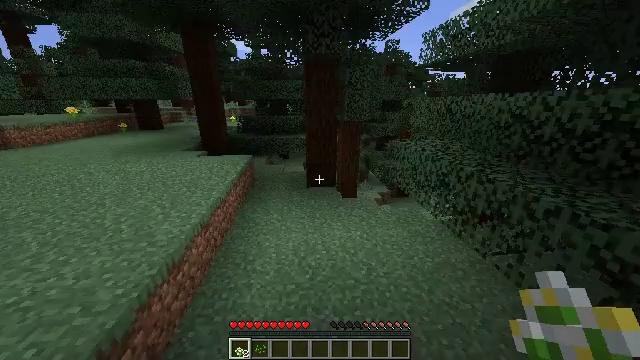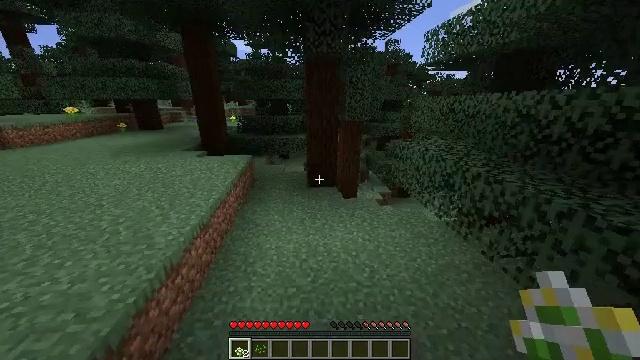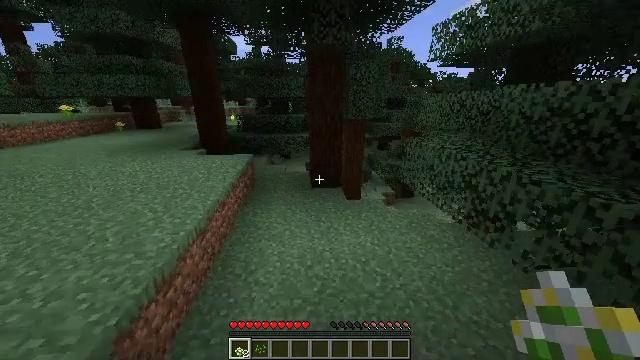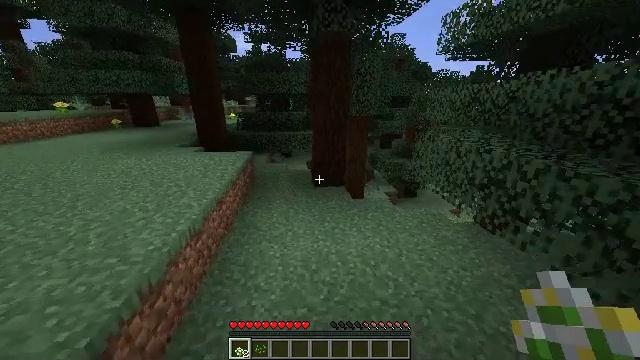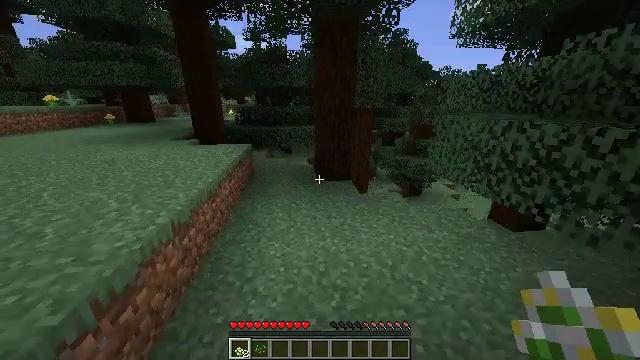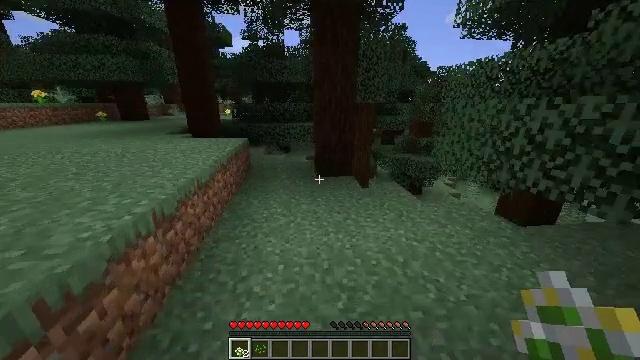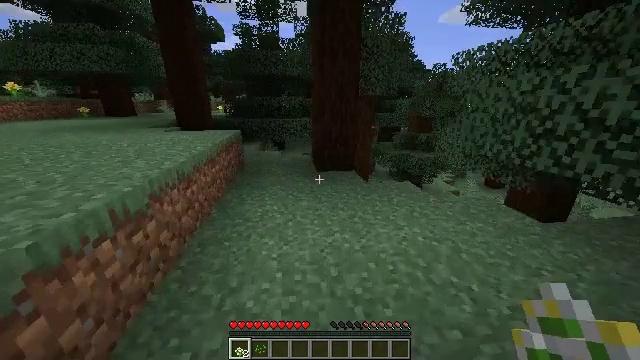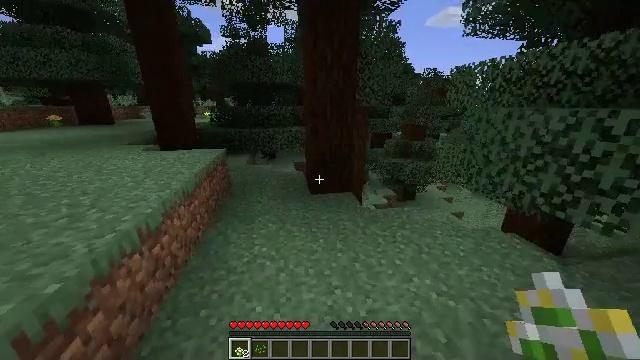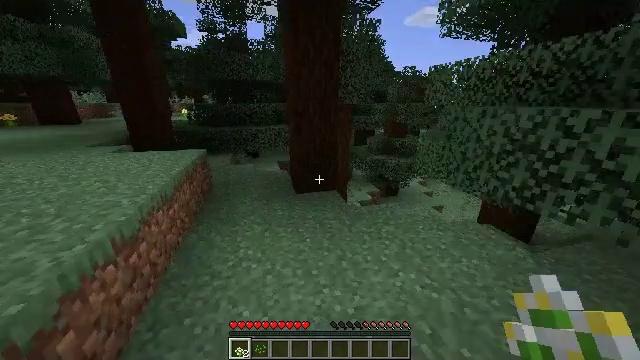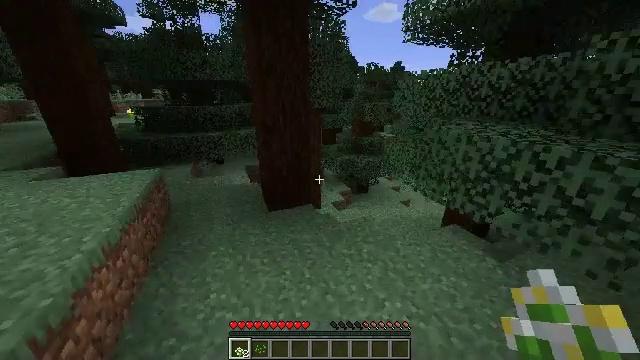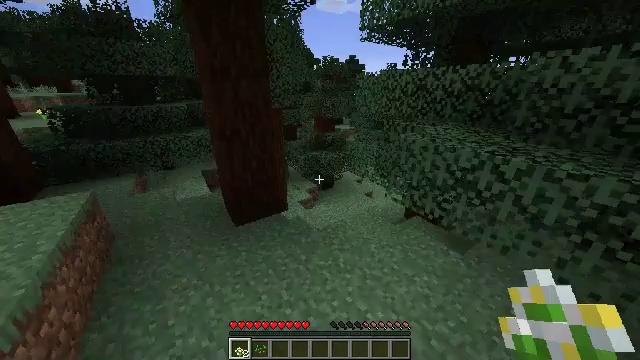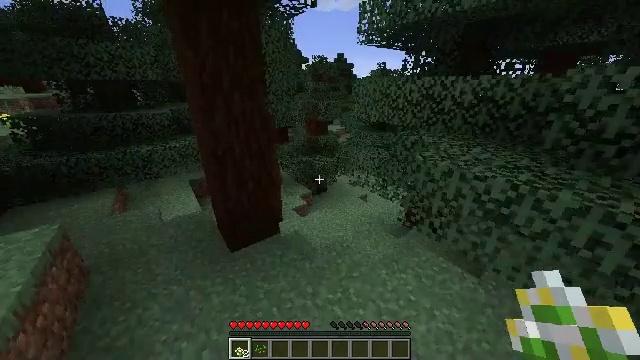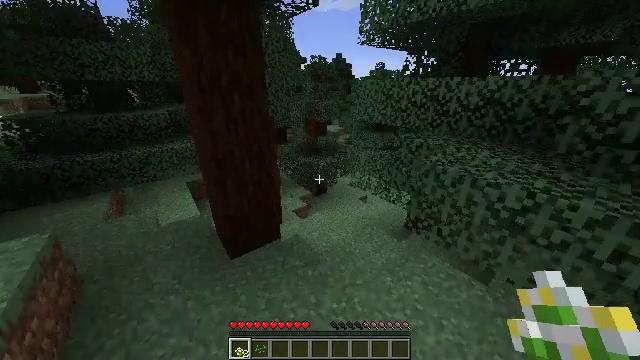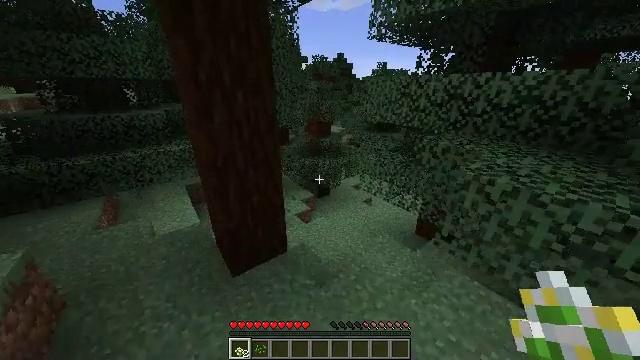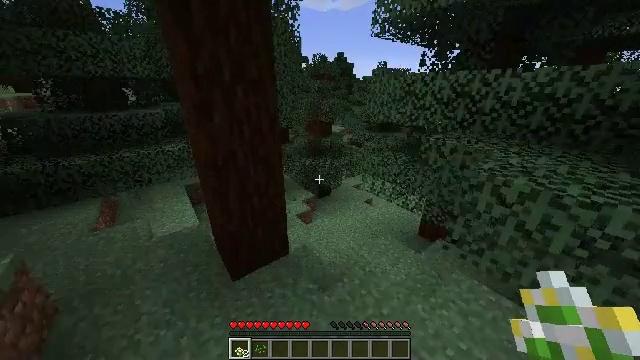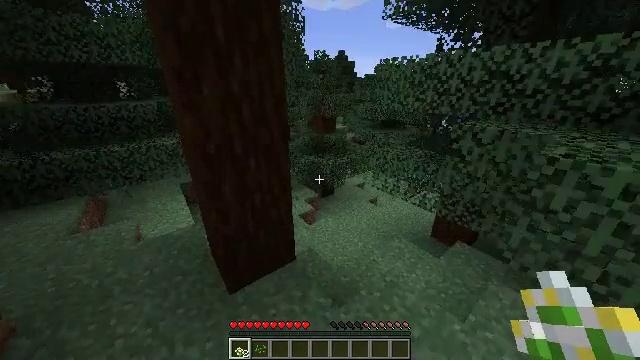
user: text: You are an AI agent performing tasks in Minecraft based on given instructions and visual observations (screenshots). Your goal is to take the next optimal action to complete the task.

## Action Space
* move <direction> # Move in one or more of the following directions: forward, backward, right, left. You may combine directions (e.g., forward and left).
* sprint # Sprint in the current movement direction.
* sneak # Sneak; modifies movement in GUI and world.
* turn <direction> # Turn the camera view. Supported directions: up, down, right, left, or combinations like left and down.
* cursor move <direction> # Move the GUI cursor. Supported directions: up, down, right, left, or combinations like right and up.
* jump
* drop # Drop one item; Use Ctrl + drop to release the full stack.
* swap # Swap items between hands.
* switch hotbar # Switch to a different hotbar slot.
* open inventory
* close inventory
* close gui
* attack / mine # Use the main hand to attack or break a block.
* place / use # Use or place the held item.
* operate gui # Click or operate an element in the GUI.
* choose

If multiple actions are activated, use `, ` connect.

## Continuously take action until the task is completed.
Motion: motion action
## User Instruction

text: Kill the cod.
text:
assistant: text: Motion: move forward, sprint, jump
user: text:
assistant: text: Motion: move forward, sprint, jump
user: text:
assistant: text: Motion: move forward, sprint, jump
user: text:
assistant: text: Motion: move forward, sprint, jump
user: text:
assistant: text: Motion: move forward, sprint, jump
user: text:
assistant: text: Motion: move forward, sprint, turn right, jump
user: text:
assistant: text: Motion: move forward, sprint, turn right, jump
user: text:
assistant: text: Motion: move forward, sprint, turn right, jump
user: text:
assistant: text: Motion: move forward, sprint, turn right and down, jump
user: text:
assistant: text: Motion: move forward, sprint, turn right and down, jump
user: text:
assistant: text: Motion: move forward, sprint, turn right, jump
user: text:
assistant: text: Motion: move forward, sprint, jump
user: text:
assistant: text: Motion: move forward, sprint, jump
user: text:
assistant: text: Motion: move forward, sprint, jump
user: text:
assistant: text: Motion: move forward, sprint, jump
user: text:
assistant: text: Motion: move forward, sprint, jump
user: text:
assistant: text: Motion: move forward, sprint, turn right and down, jump
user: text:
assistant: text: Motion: move forward, sprint, turn right and down, jump
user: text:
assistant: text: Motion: move forward, sprint, turn right, jump
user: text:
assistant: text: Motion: move forward, sprint, jump
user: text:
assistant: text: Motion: move forward, sprint, jump
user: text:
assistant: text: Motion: move forward, sprint, jump
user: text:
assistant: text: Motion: move forward, sprint, jump
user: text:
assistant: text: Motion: move forward, sprint, jump
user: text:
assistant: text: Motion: move forward, sprint, jump
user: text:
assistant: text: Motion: move forward, sprint, jump
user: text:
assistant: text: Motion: move forward, sprint, jump
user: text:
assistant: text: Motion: move forward, sprint, jump
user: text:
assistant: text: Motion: move forward, sprint, jump
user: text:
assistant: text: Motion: move forward, sprint, jump